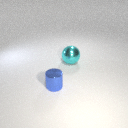
large cyan metal sphere to the right of small blue metal cylinder